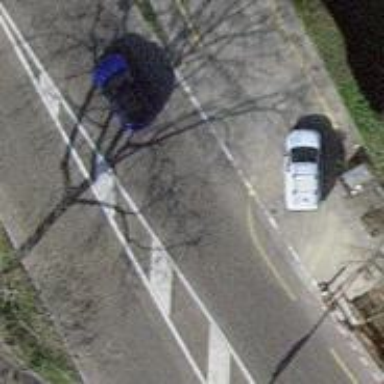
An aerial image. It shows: Asphalt cycleway.